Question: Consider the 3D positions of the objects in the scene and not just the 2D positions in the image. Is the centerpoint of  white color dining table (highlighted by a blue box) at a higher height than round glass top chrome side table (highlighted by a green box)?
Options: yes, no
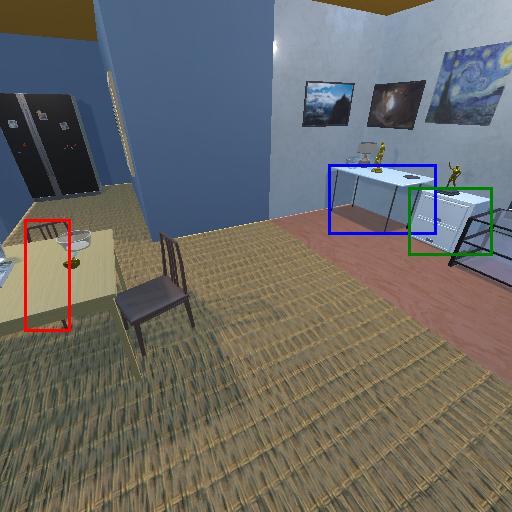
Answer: yes